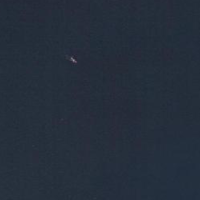
EUNIS habitat code: 14
Species observed at this site:
Podiceps grisegena